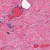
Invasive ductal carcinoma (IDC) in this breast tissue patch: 0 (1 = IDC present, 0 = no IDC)